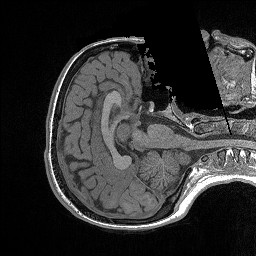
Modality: FLASH
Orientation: axial
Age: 23
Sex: female